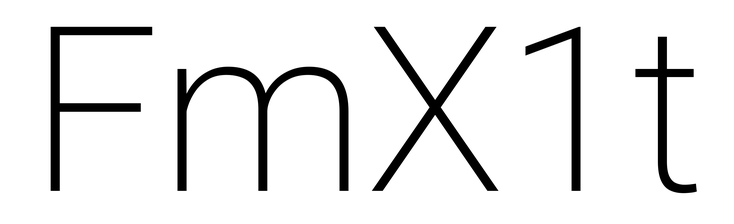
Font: Roboto_ExtraLight